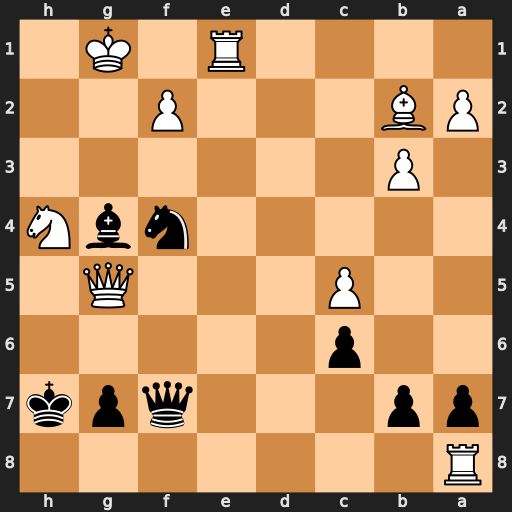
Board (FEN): R7/pp3qpk/2p5/2P3Q1/5nbN/1P6/PB3P2/4R1K1
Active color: b
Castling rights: -
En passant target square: -
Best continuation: Nh3+ Kh1 Nxg5 Ree8 Qd5+ Kh2 Nf3+ Nxf3 Qxf3